Field crop: maize
Growth stage: 2
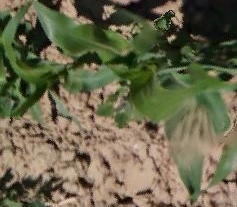
Species: maize